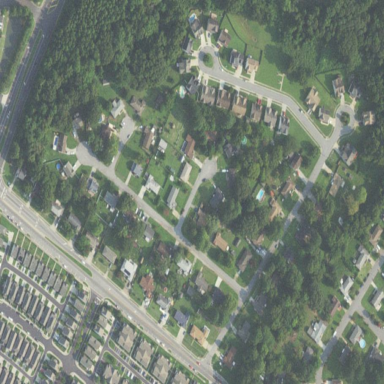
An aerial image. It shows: Residential area.